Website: ulta-beauty
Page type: account-dashboard
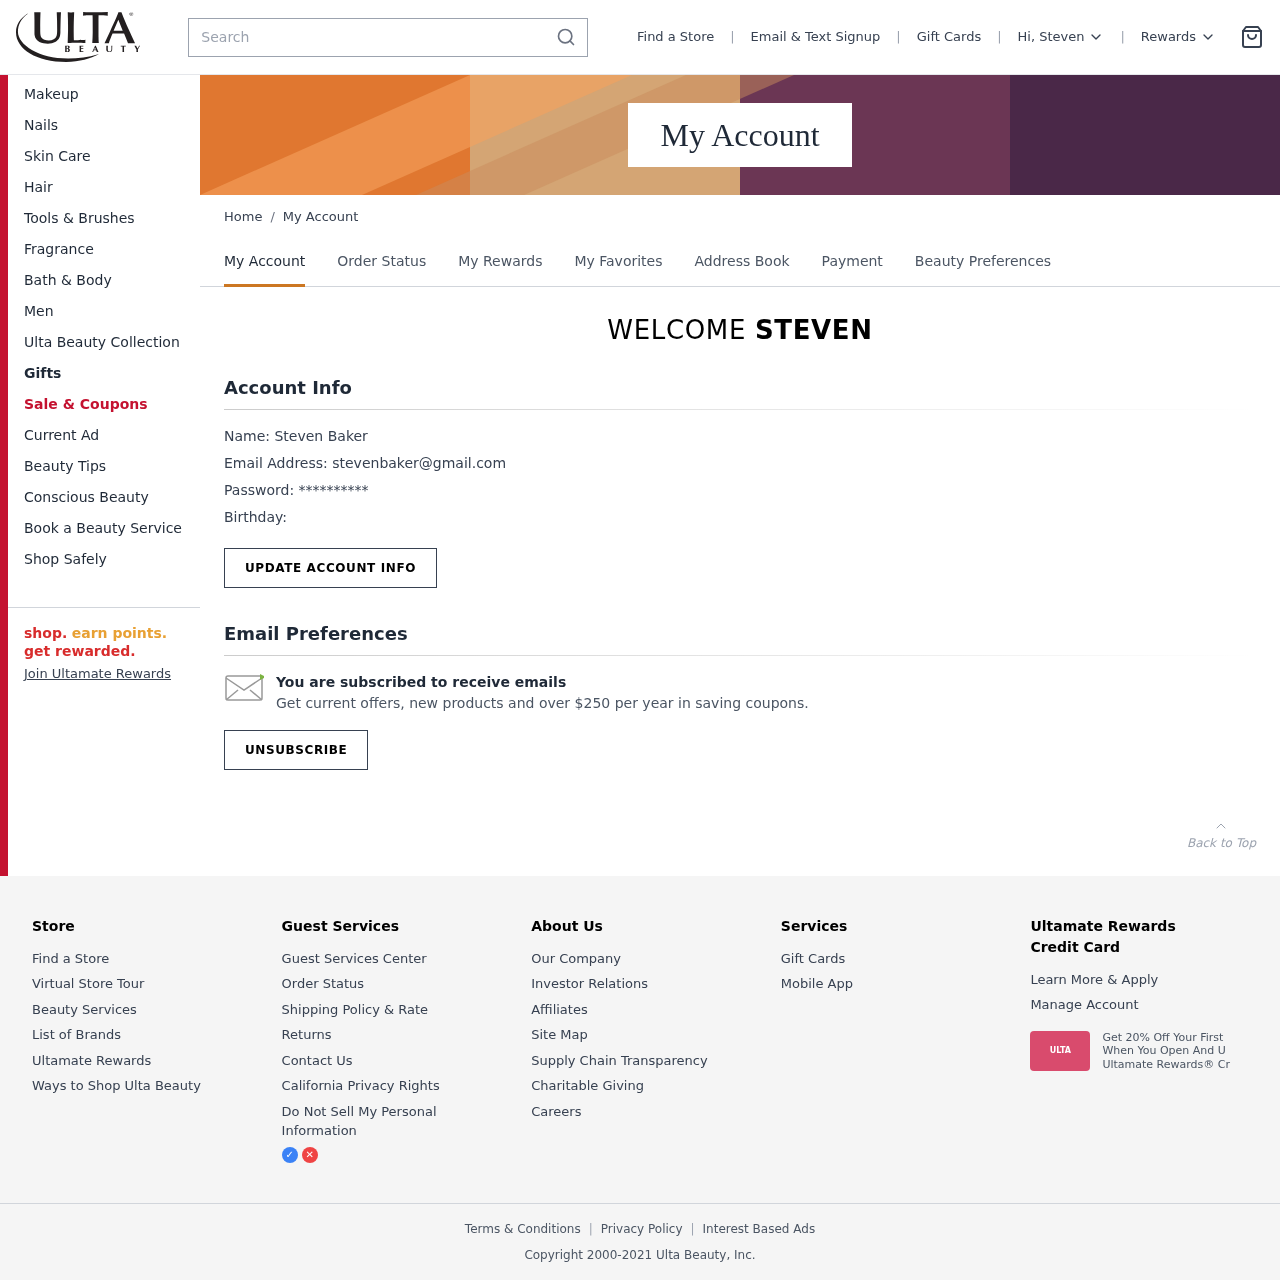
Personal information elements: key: PII_EMAIL
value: stevenbaker@gmail.com
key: PII_FIRSTNAME
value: Steven
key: PII_FIRSTNAME
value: STEVEN
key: PII_FULLNAME
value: Steven Baker
Search elements: key: HEADER_SEARCH
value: Search